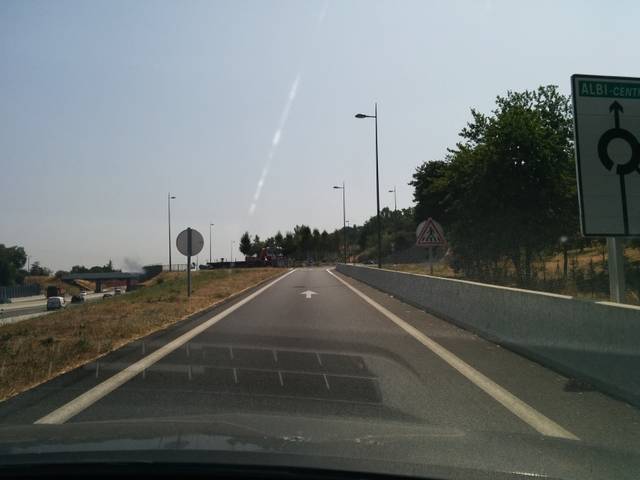
Region: France
Coordinates: 43.914, 2.151